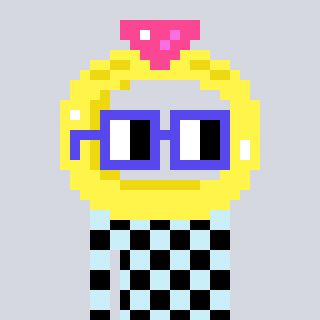
a pixel art character with square blue glasses, a ring-shaped head and a cold-colored body on a cool background